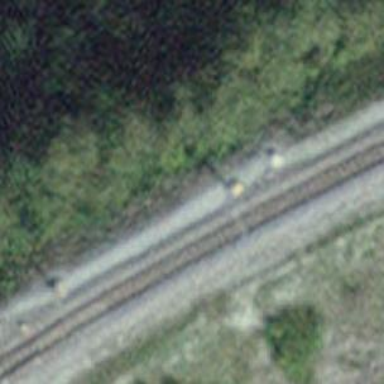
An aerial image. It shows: Narrow-gauge railway track electrified by contact line.